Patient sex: F
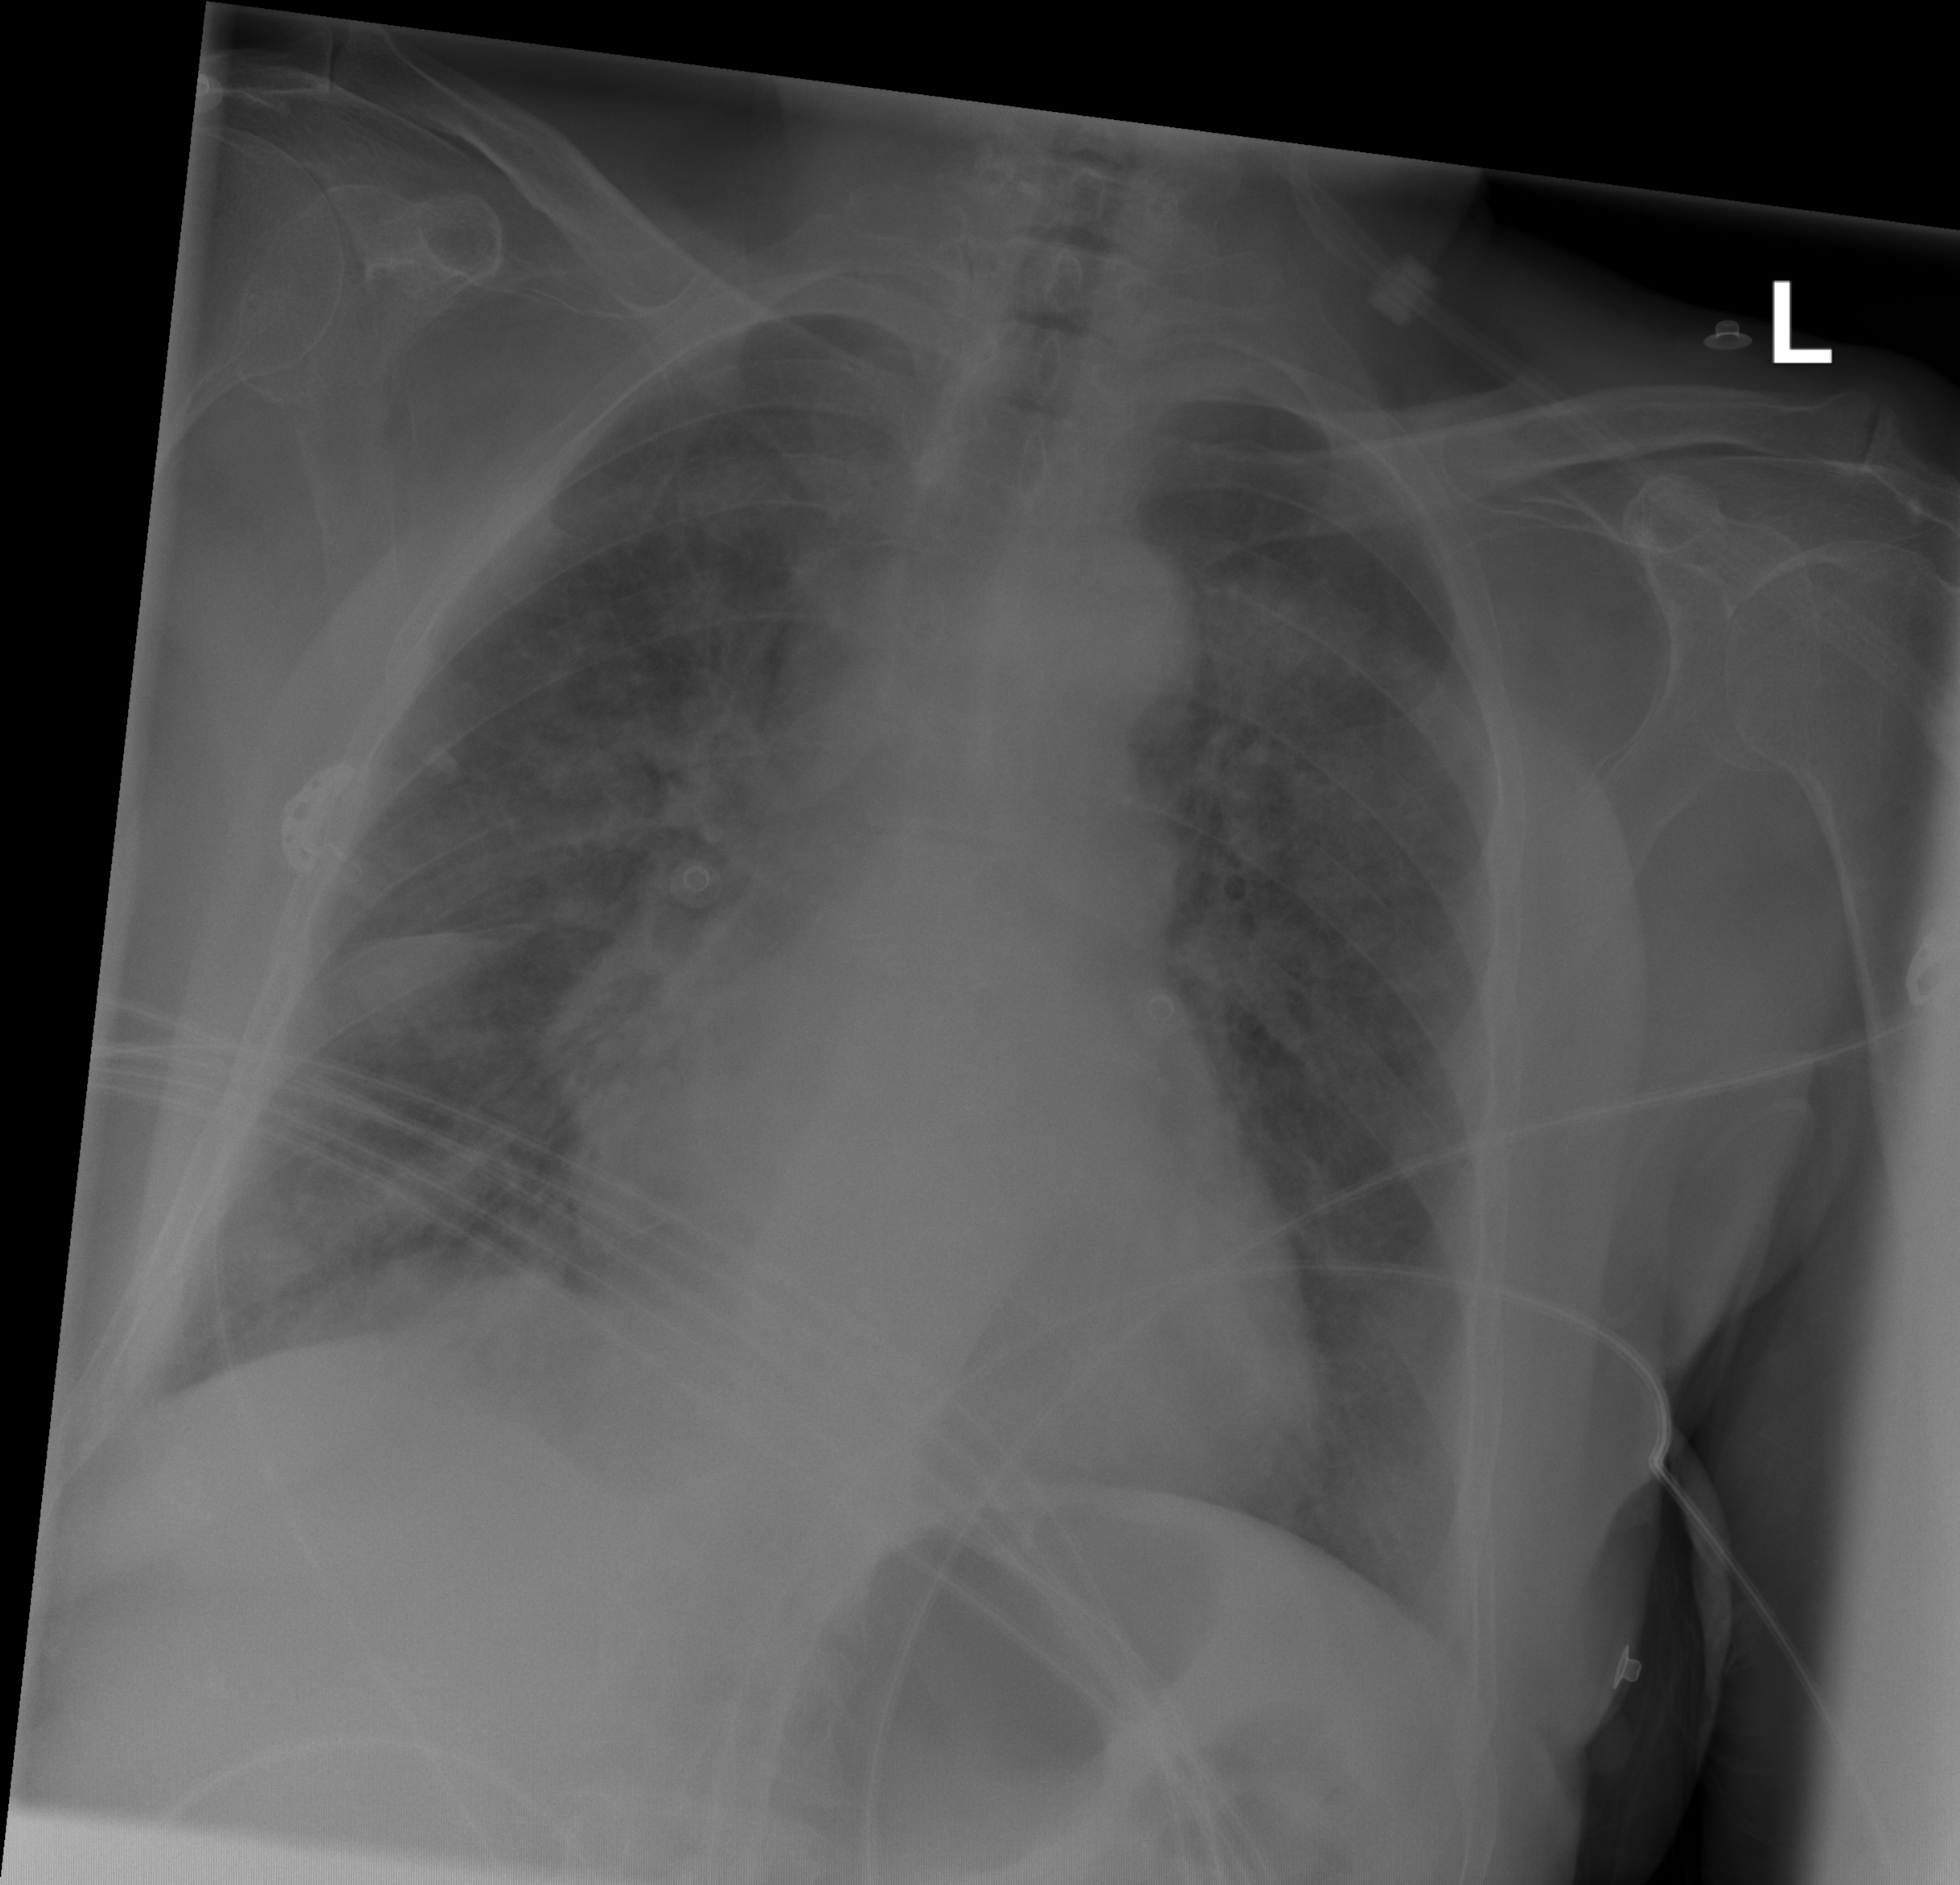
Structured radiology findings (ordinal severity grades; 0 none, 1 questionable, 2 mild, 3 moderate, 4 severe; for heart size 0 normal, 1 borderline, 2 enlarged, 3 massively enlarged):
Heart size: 2
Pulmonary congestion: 1
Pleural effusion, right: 2
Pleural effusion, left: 0
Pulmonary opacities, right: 2
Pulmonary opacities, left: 2
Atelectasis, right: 2
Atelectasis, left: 0